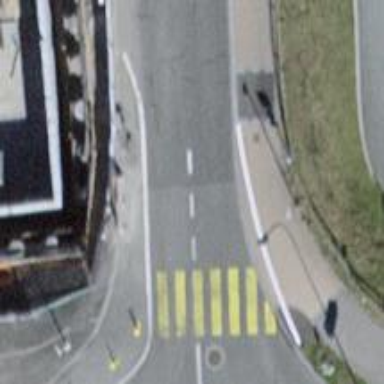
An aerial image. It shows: Uncontrolled road crossing.